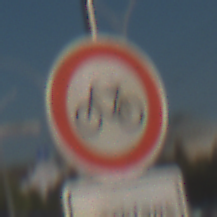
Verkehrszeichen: VerbotRadverkehr
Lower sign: ZeitangabenMitBeschraenkungAufWochentage1
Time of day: MorningAfternoon
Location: Outdoor (Urban)
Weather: Clear
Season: NotSpecified
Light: Natural